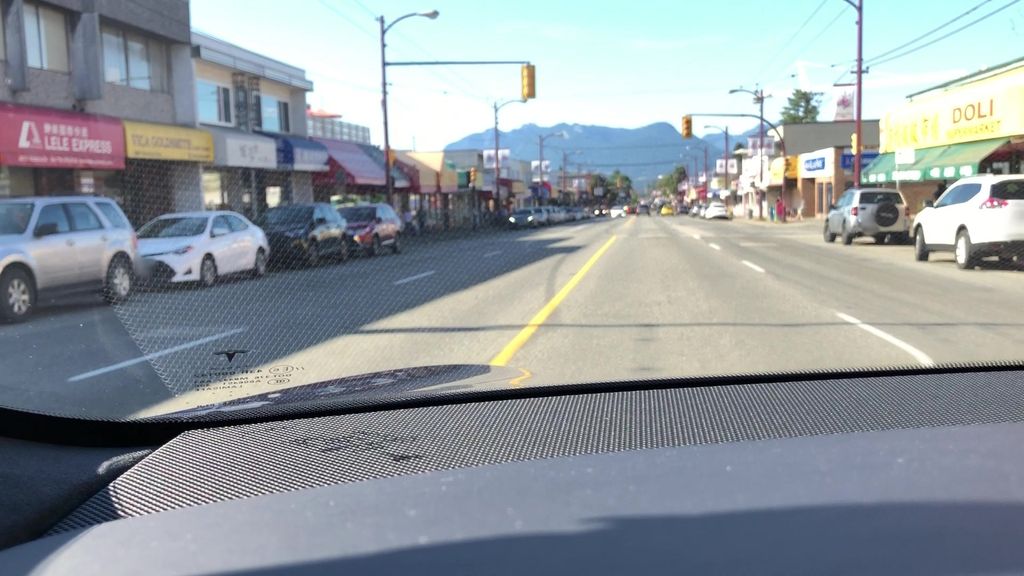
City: vancouver